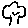
Label: tree